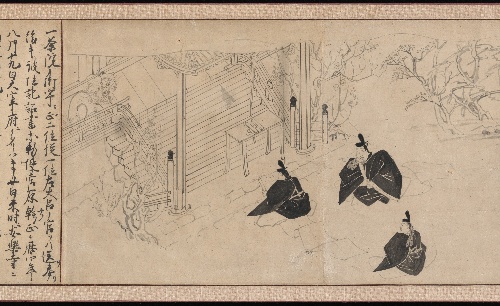
Title: 太宰府安楽寺  北野天神縁起絵巻  断簡  (Dazaifu Anrakuji, Kitano Tenjin engi emaki dankan)|Courtiers Visit Sugawara no Michizane’s Mortuary Temple, from Illustrated Legends of the Kitano Tenjin Shrine
Date: ca. 1300
Object type: Handscroll
Classification: Paintings
Medium: Handscroll; ink on paper
Culture: Japan
Period: Kamakura period (1185–1333)
Dimensions: Image: 11 1/8 × 46 5/16 in. (28.3 × 117.7 cm)
Overall with mounting: 12 5/8 in. × 9 ft. 3 13/16 in. (32 × 284 cm)
Department: Asian Art
Credit line: Mary Griggs Burke Collection, Gift of the Mary and Jackson Burke Foundation, 2015
Accession year: 2015
Repository: Metropolitan Museum of Art, New York, NY
Tags: Temples|Men|Reading